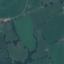
Land use / land cover: Pasture